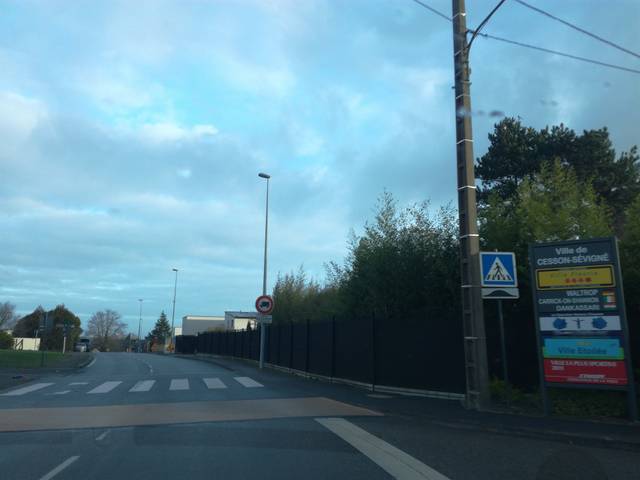
Region: France
Coordinates: 48.1, -1.605